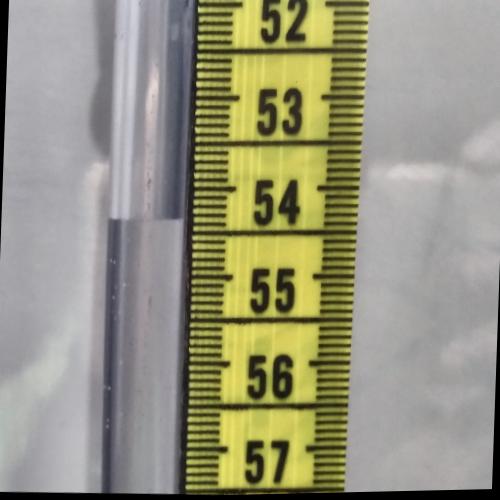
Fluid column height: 54.3 cm